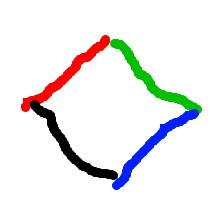
Shape: rhombus